Question:
I am looking at phpmyadmin and I see somethign that looks like sub-databases in mysql. What are these called!? Of course I have tried to search google but I have not gotten too far because I don't know even remotely what these things are referred to as? schemas? sub-databases?
any help would be appreciated. ty.
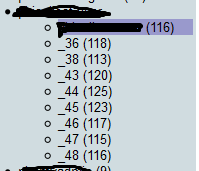
Answer: I don't think there is a name for these -> you get them in PHPMyAdmin if you name something with an underscore (like "maindb" and "maindb_test" ), but for MySQL itself there is no difference. It's just how PHPMyAdmin tries to make it more clear.